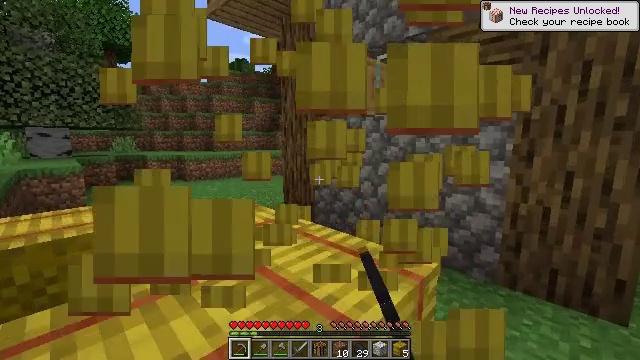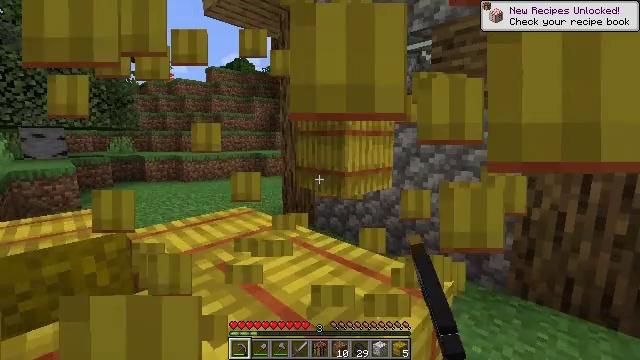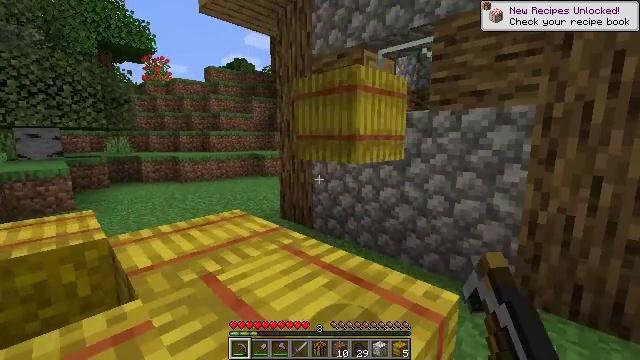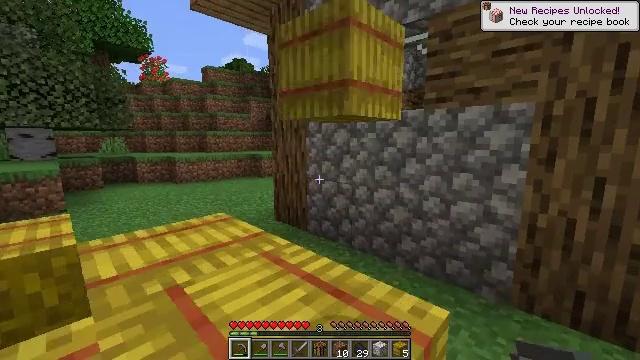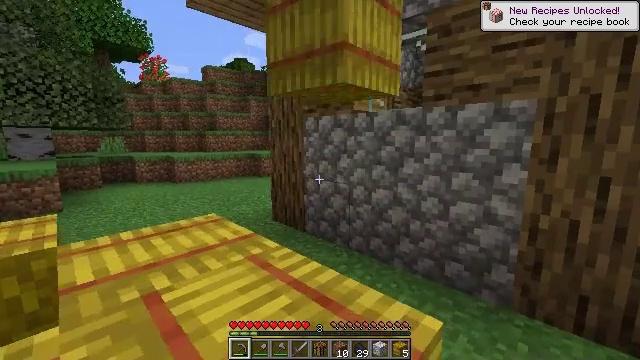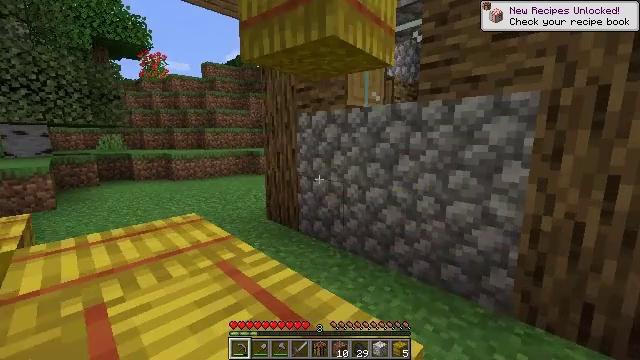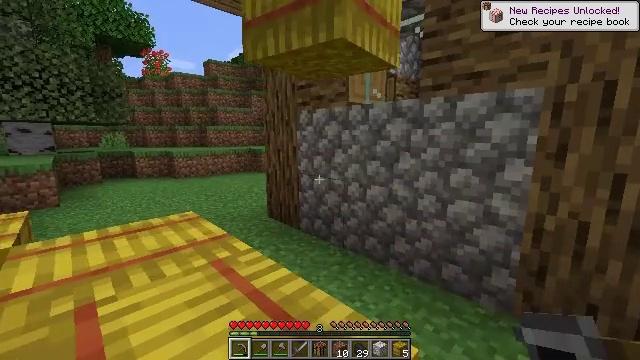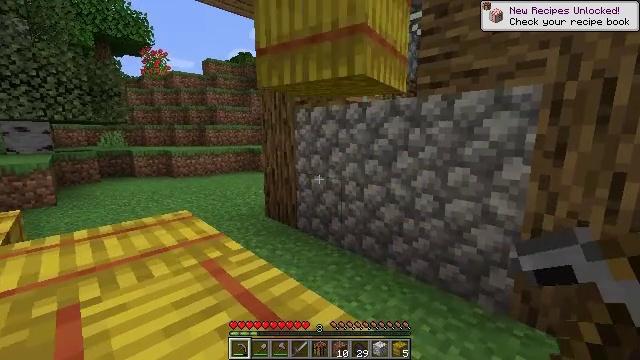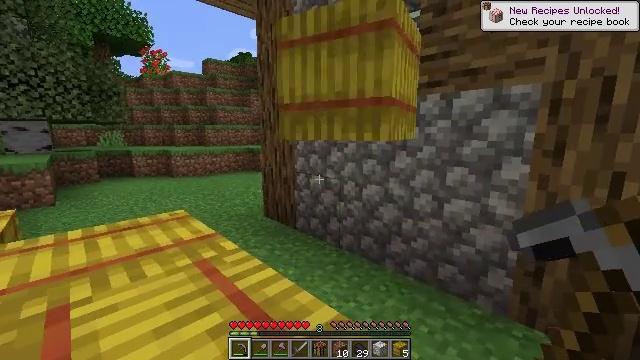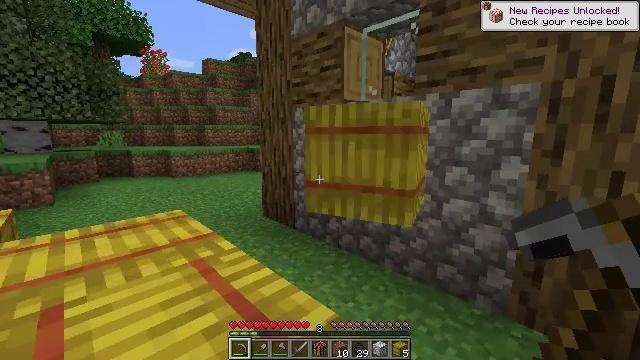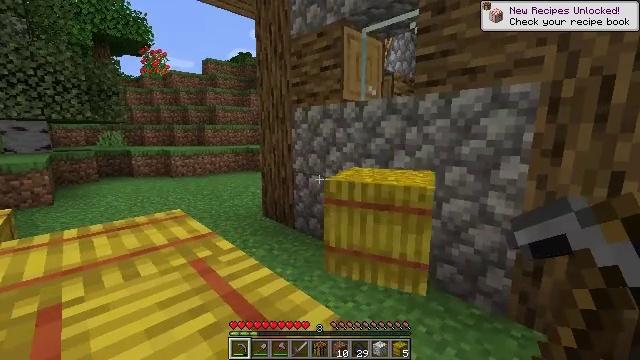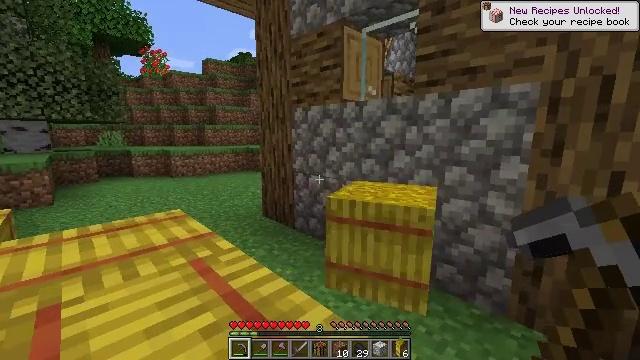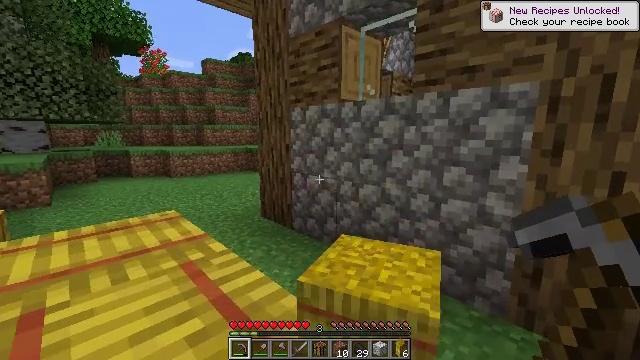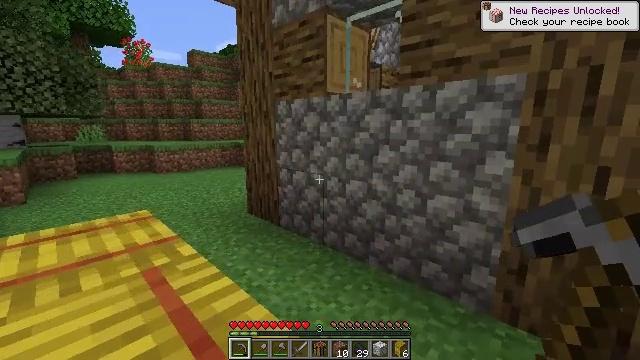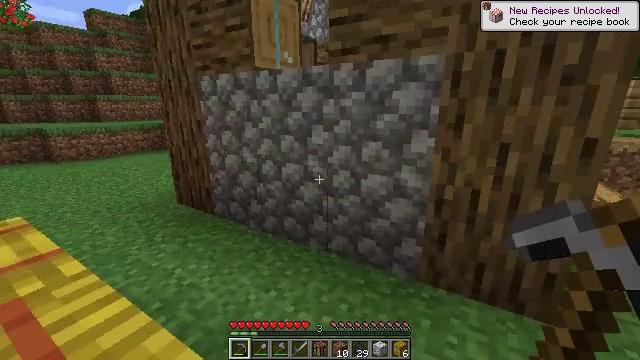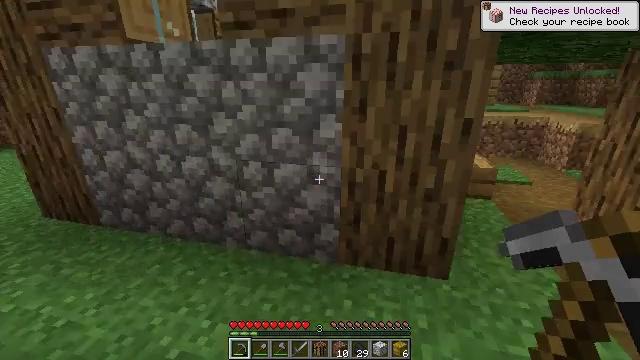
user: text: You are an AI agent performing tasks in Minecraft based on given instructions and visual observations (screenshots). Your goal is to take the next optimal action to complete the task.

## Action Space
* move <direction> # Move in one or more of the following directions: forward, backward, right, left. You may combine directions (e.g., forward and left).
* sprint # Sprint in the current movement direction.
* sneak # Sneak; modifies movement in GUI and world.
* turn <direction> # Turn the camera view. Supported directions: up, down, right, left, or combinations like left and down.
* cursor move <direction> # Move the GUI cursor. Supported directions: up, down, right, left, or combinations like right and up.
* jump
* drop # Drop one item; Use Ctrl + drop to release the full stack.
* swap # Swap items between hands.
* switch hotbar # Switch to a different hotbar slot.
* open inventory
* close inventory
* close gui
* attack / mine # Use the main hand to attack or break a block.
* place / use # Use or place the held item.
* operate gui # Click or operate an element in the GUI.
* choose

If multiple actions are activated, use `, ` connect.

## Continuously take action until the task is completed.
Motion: motion action
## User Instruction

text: Trim the tree by mining oak leaves.
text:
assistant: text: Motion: move forward, attack / mine
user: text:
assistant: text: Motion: move forward, attack / mine
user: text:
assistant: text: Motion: move forward
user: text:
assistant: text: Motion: move forward
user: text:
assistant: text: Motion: no_op
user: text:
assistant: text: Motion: no_op
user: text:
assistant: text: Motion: no_op
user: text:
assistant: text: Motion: no_op
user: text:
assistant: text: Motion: no_op
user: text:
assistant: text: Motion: no_op
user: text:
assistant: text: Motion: no_op
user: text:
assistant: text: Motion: move forward and move right
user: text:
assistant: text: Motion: move forward and move right, turn right and down
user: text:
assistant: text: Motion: move forward and move right, turn right and down
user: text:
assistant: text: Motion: move forward and move right, turn right and down
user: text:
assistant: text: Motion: move forward and move right, turn right and down
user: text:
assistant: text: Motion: move forward and move right, turn right
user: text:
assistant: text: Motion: move forward and move right
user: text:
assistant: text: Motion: move forward and move right
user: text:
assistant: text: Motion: move forward and move right
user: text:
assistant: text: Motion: move forward and move right, turn left
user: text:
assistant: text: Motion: move forward and move right, turn left
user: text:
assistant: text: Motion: move forward and move right
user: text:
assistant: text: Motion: move forward and move right
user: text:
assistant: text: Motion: move forward
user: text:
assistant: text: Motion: move forward, turn left
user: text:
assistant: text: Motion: move forward, turn left
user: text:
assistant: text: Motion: move forward and move right
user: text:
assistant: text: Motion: move forward and move right, turn left
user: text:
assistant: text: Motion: move forward and move right, turn left